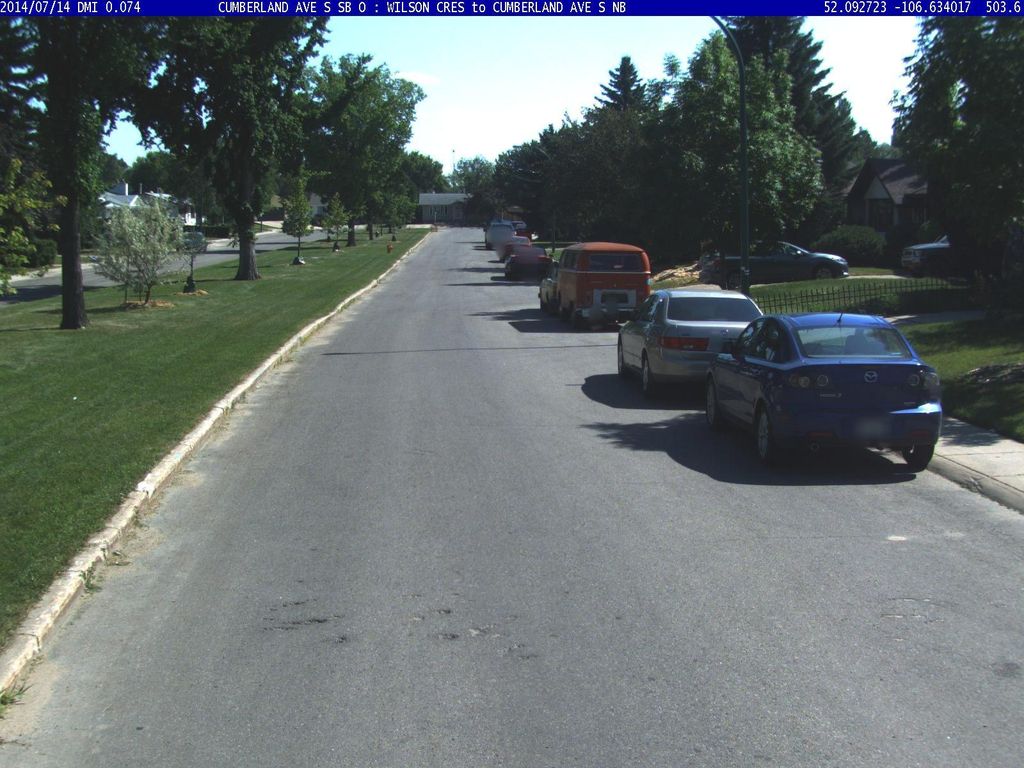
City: saskatoon